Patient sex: F
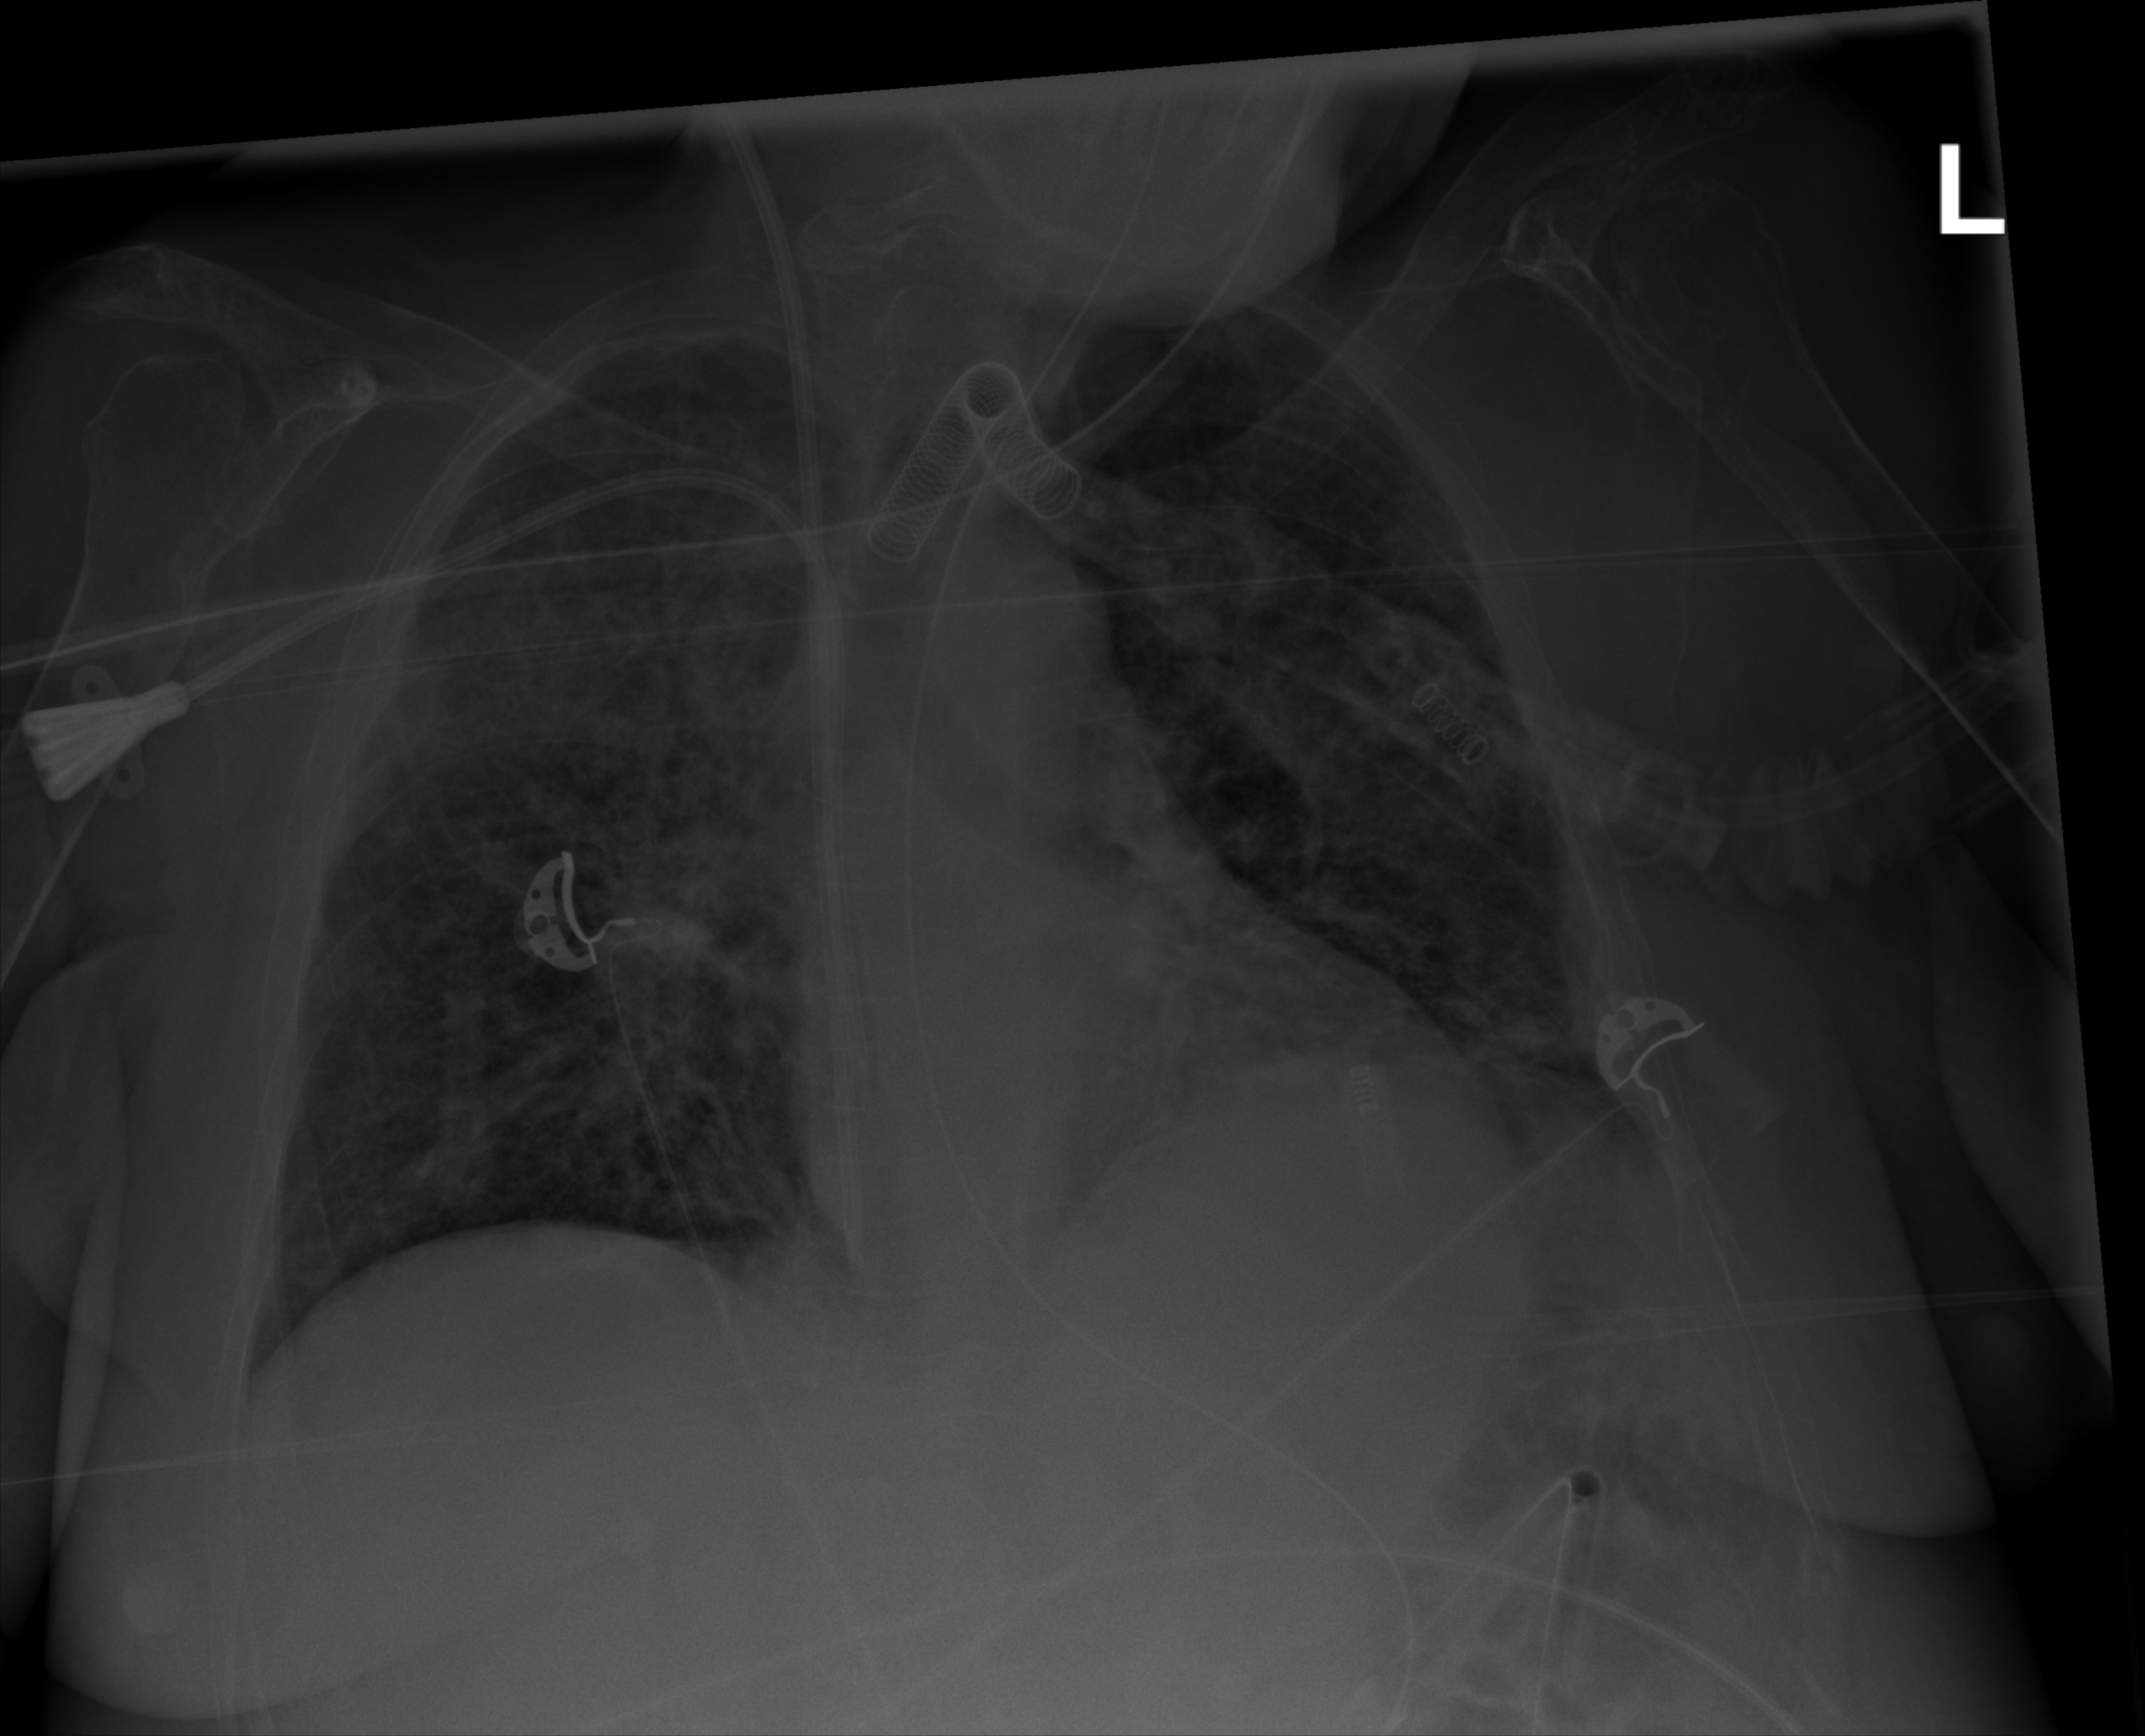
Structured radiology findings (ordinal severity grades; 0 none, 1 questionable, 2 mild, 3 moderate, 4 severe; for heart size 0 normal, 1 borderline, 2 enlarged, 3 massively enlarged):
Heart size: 0
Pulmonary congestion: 2
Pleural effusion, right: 0
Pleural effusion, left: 1
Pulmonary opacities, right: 2
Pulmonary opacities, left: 1
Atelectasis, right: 2
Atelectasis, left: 2